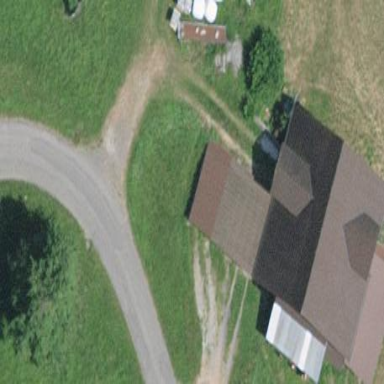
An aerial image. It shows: Farmyard area.